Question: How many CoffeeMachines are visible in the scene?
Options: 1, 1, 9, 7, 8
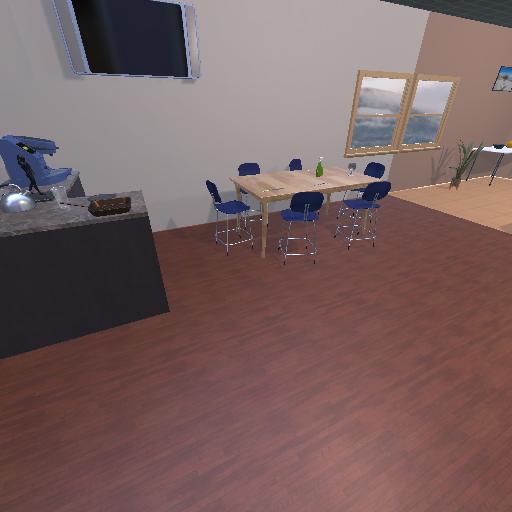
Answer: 1